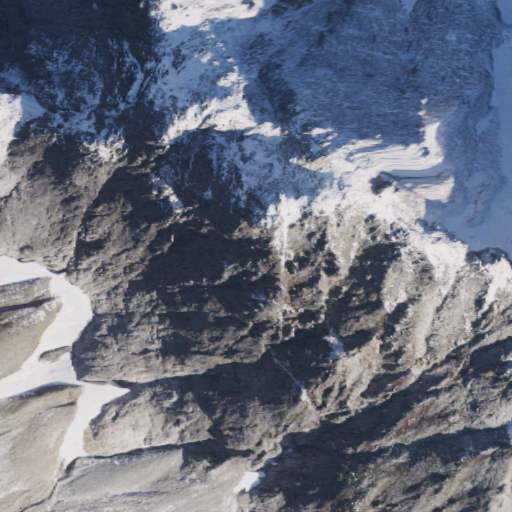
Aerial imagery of mountain in Washington named Whatcom Peak containing barren land, snow, and evergreen forest